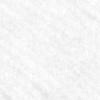
Label: no_change